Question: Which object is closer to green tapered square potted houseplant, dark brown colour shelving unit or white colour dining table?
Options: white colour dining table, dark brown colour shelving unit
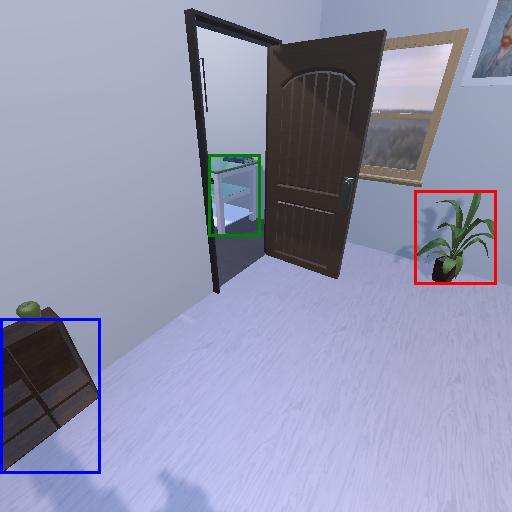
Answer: white colour dining table